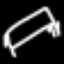
Label: bed